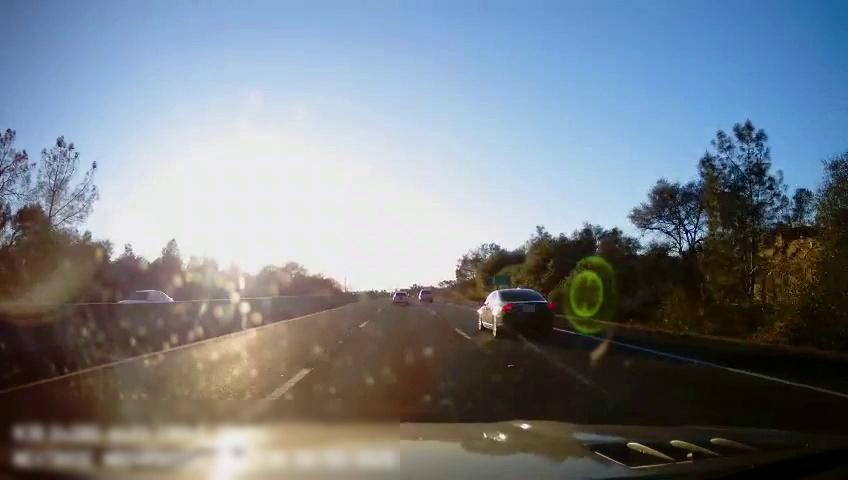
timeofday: Day
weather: Cloudy
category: Drivable Space
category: Vehicles | Car
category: Vehicles | Car
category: Vehicles | Car
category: Vehicles | SUV
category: Lanes | Alternate Lane
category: Lanes | Current Lane
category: Lanes | Current Lane
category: Lanes | Alternate Lane
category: Traffic | Signs